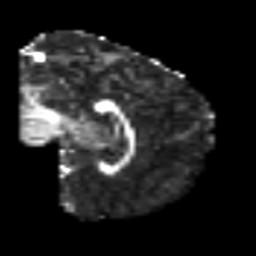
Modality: FA
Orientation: sagittal
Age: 39
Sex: female
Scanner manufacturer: siemens
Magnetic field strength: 3 T
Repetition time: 6.1 s
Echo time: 0.101 s